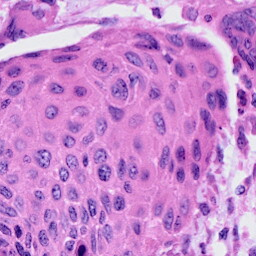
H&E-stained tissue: Cervix